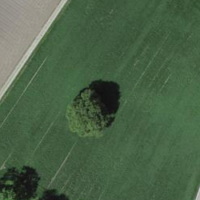
EUNIS habitat code: 52
Species observed at this site:
Echium vulgare